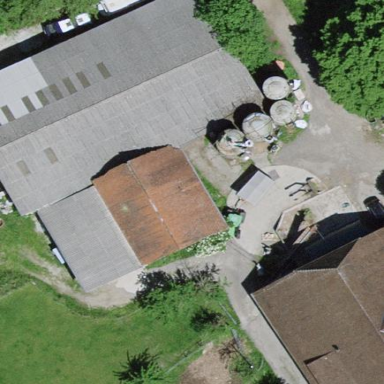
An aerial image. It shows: Rural barn.